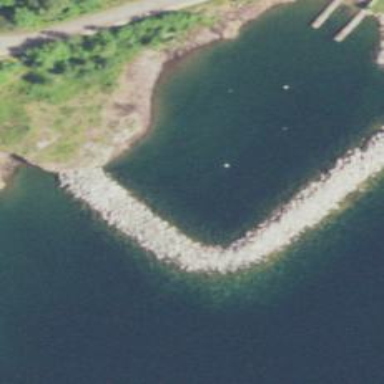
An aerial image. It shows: Breakwater structure.